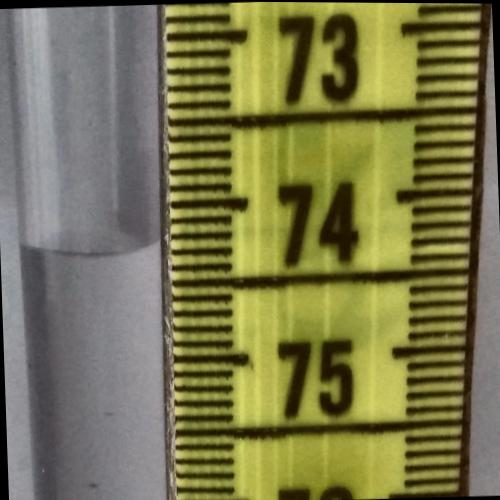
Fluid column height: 74.2 cm